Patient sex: M
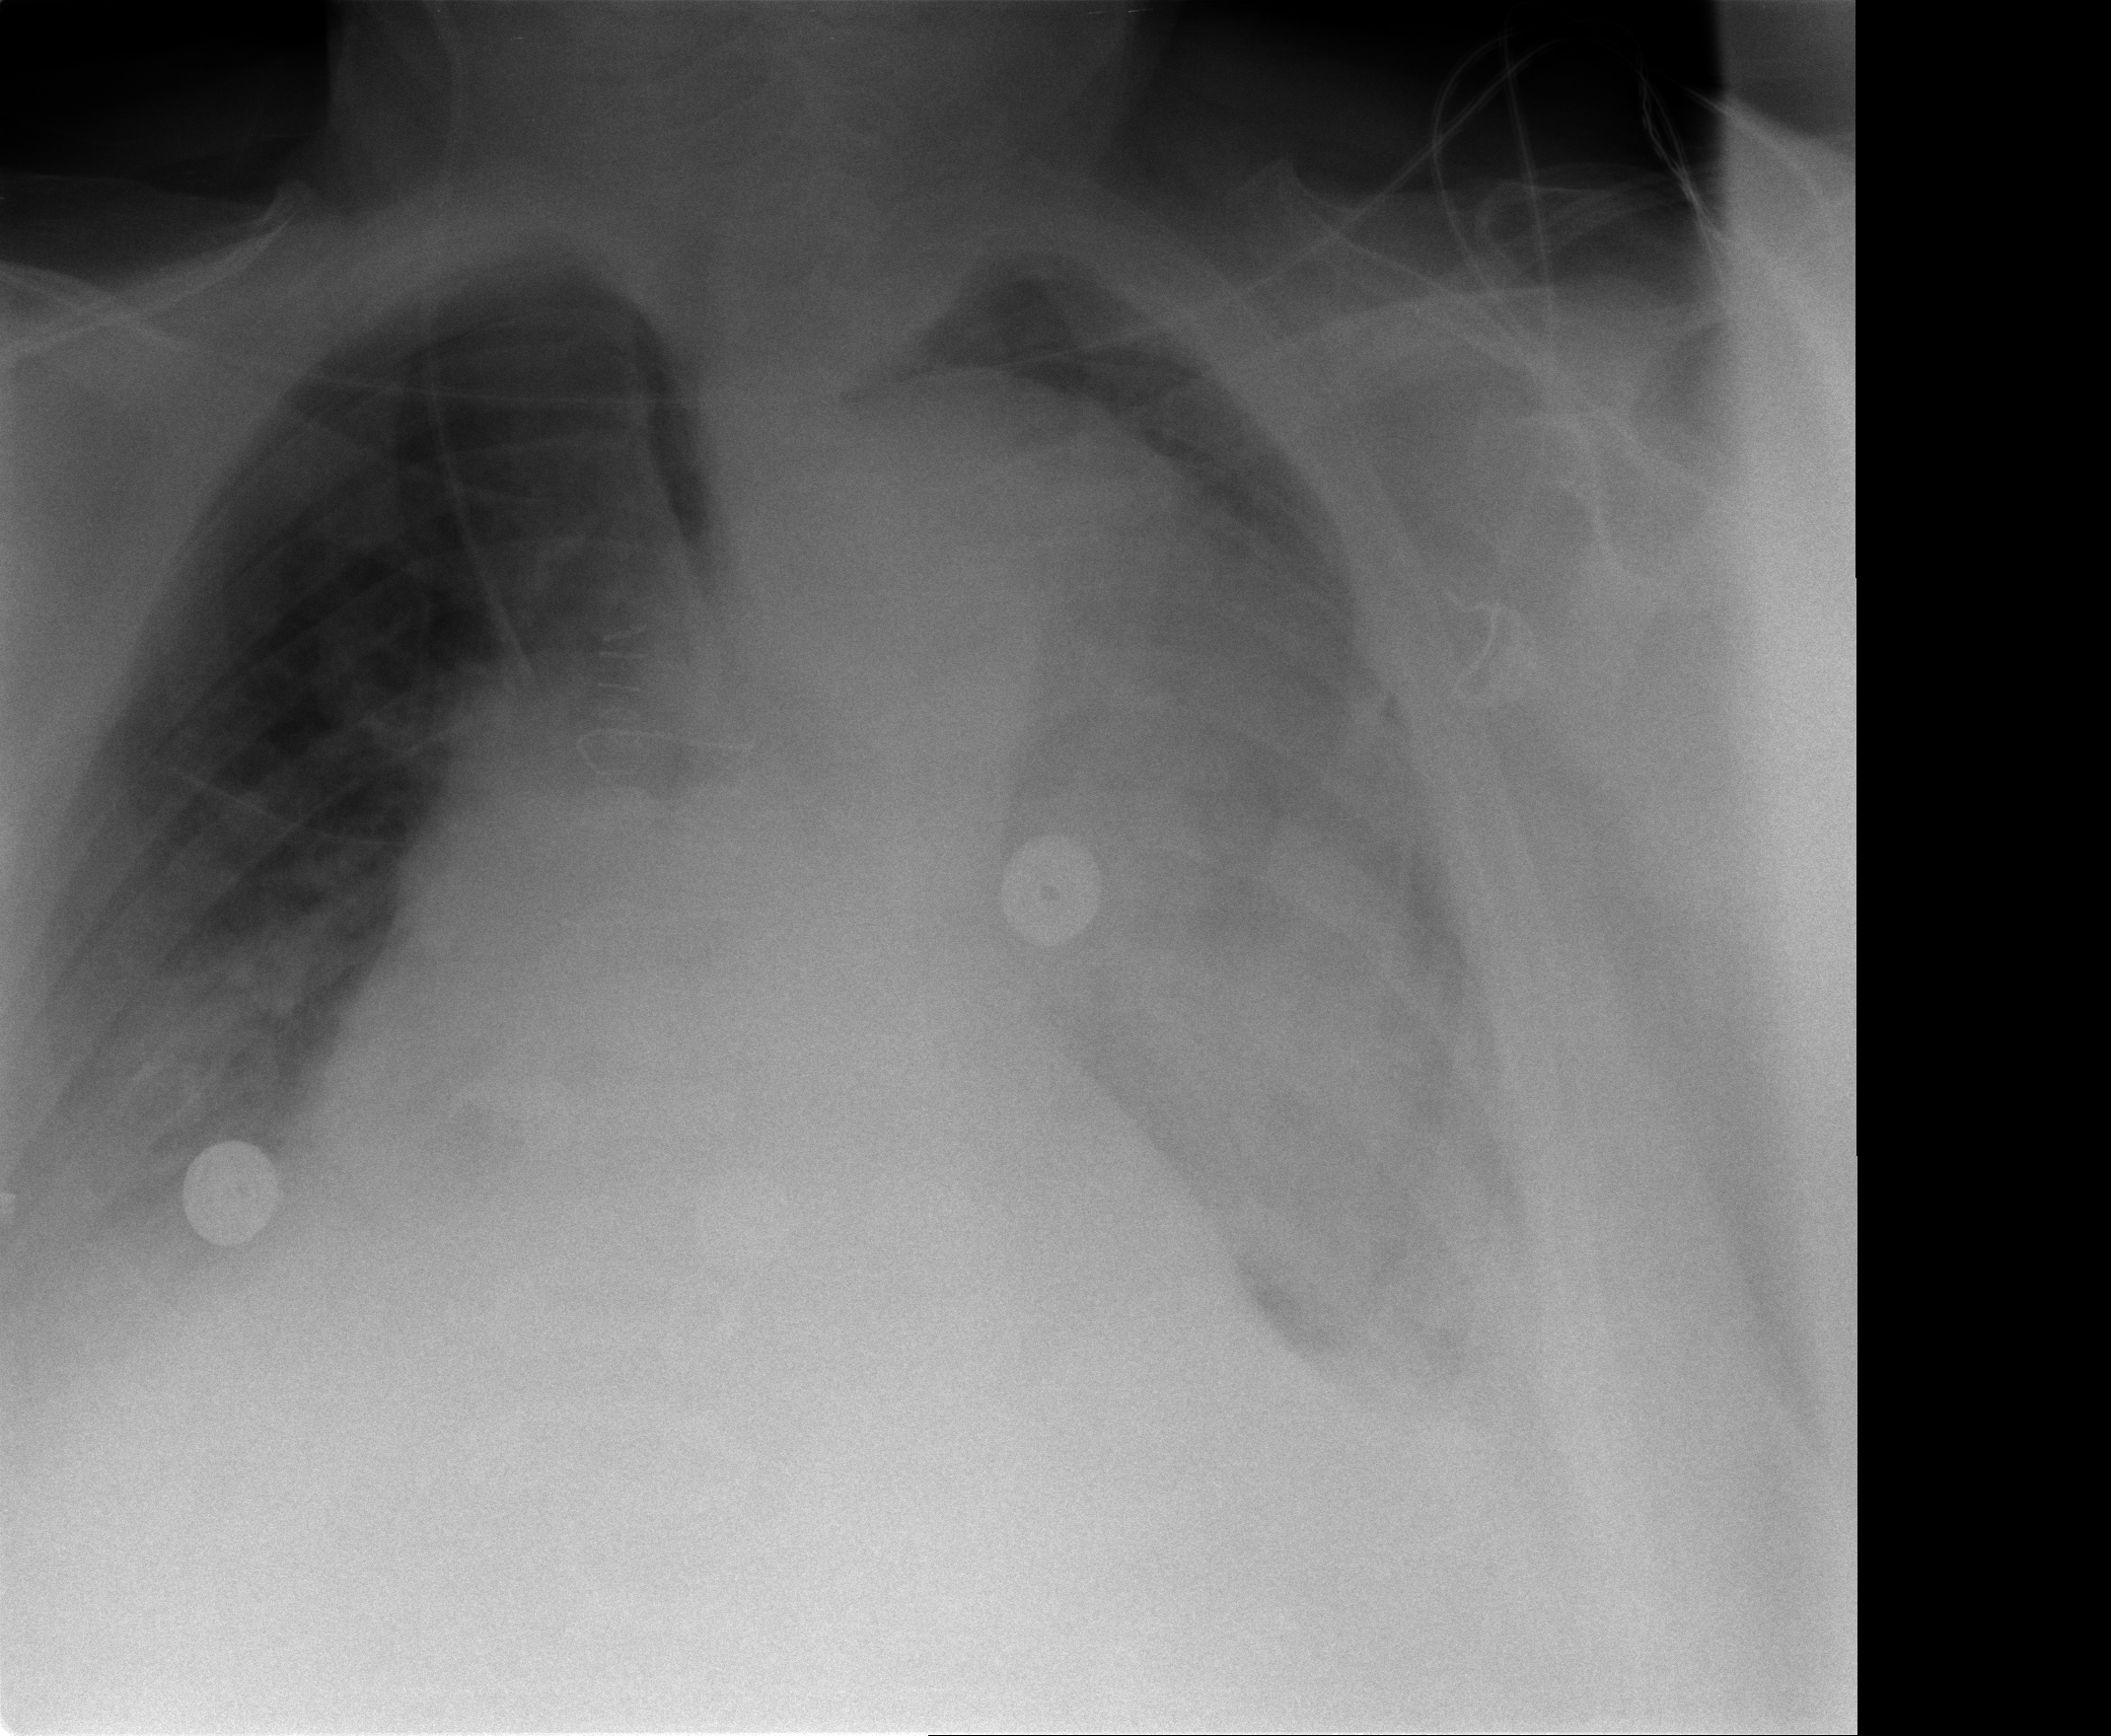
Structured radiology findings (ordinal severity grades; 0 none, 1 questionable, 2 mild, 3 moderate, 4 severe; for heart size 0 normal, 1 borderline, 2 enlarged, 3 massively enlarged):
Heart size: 2
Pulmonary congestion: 2
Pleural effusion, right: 2
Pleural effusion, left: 3
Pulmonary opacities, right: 0
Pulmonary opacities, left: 2
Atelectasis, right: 2
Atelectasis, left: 2